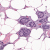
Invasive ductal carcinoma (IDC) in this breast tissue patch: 0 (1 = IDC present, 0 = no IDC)